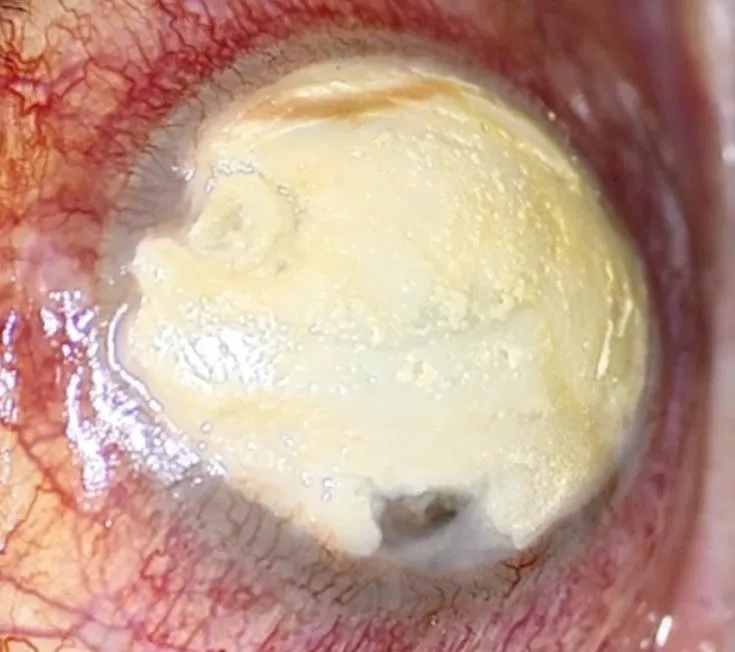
Acute calcareous corneal degeneration in the OD.
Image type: medical_photograph (other_medical_photograph)